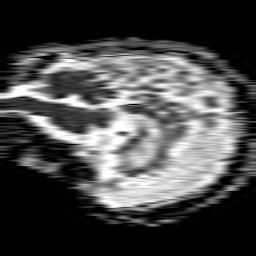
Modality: ADC
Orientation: sagittal
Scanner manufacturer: philips
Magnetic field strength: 1.5 T
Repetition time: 4.6 s
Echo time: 0.08941 s